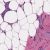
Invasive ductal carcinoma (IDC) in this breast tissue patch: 1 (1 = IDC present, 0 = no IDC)